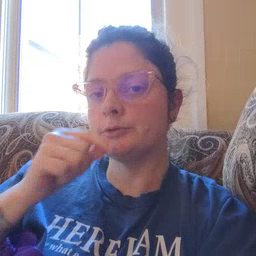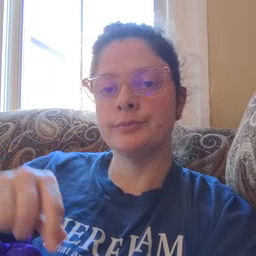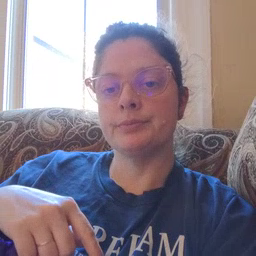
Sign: pencil